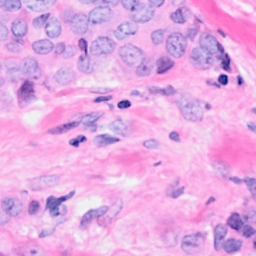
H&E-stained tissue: Breast